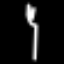
Label: fork